Question: I dont even know the name which I should google it, I tried genie effect, but it's not actually a genie effect! If someone has an link how to do this in flex,flash, pixel bender, will help a lot as well, or just the name of the animation will help too.

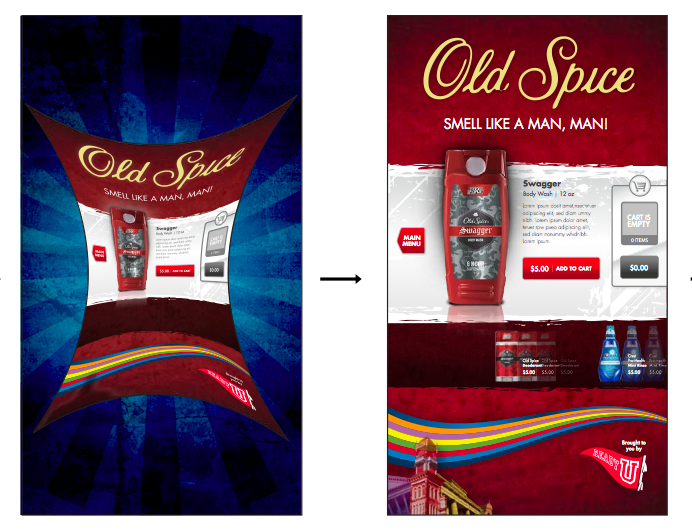
Answer: Not sure if it has a different name when it's animated, but what you show in the "before" picture is <URL>.